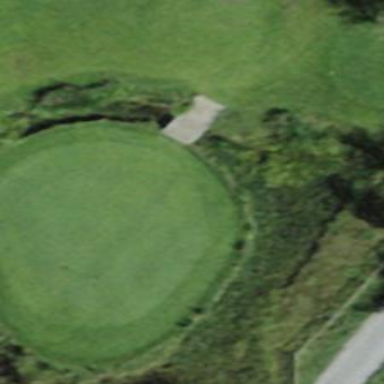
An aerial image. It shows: Picturesque green golfing area with grass land use.